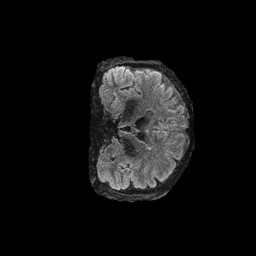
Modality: FLAIR
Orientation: coronal
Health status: ill
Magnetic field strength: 3 T